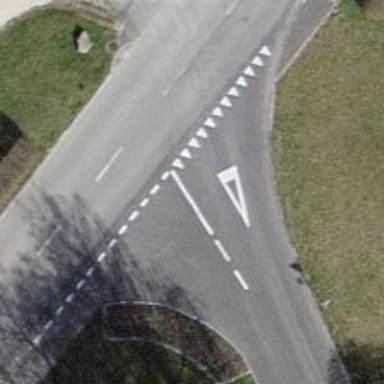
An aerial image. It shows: Road with "give way" sign.